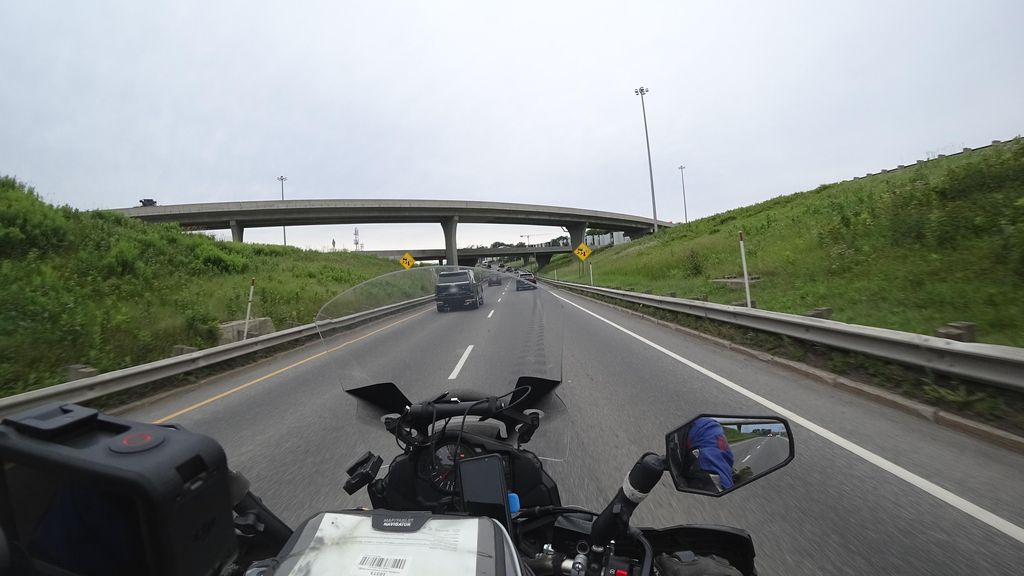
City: quebec_city